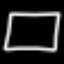
Label: square